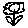
Label: flower